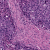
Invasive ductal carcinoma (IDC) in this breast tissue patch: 1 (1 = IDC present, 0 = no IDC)